Interaction volume radius: 5 \u00c5
Interaction volume height: 20 \u00c5
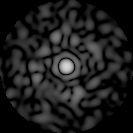
Disorder parameter: 0.8505